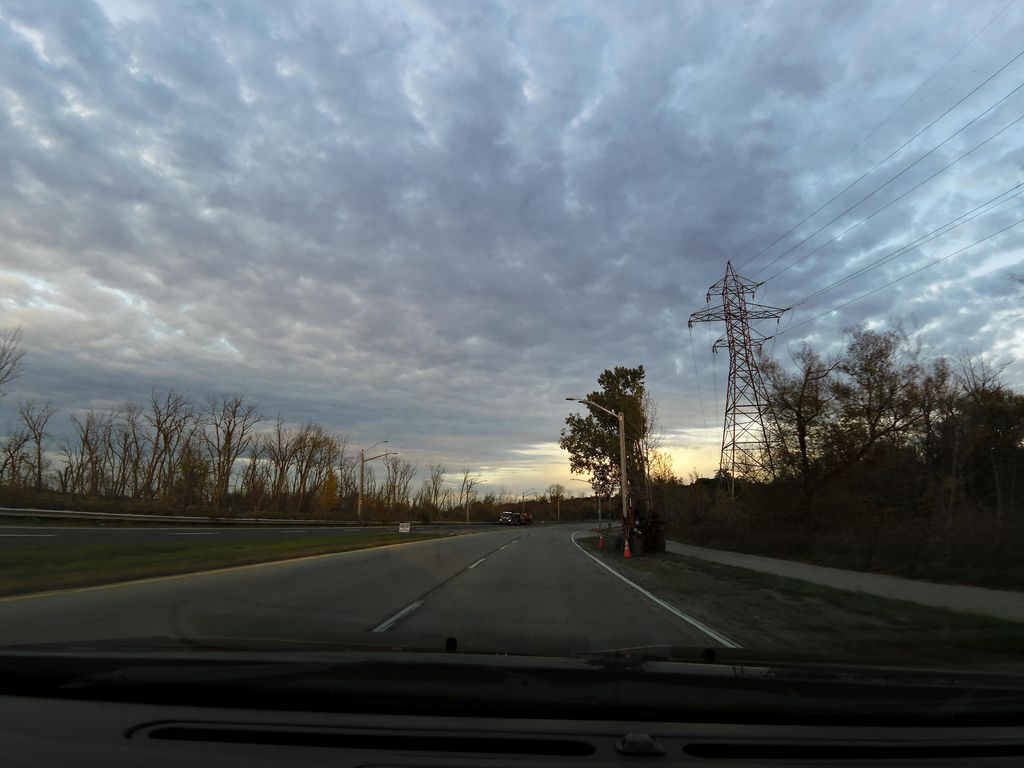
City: hamilton